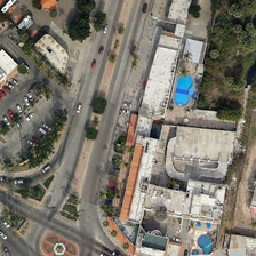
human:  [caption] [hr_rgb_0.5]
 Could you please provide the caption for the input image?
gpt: The crossroads are in the resort.

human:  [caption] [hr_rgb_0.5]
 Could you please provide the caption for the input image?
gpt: bustling roads pass by this resort witha busy parking lot next to it .

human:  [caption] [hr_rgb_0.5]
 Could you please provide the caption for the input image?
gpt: The resort with pools is close to the corner of the street.

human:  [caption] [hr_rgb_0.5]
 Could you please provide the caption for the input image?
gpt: The intersection is located in the resort area.

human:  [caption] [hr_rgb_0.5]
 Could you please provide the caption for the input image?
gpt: The resort with a swimming pool is near the corner.